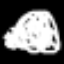
Label: squiggle